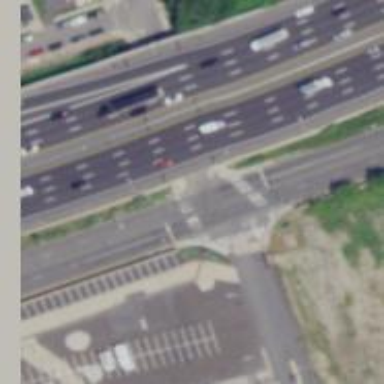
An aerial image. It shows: Marked crossing on the road.